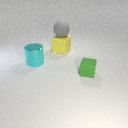
large gray rubber sphere above large yellow rubber cube